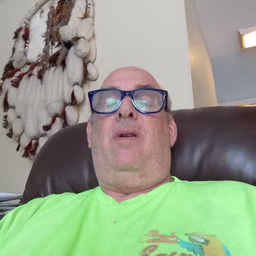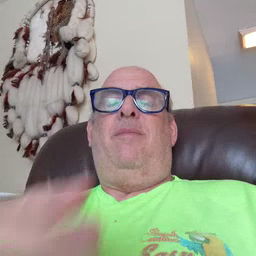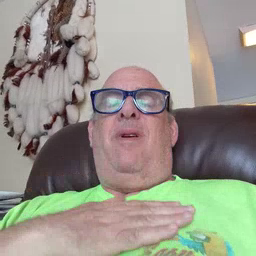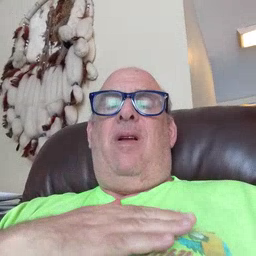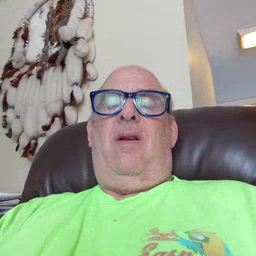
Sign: minemy